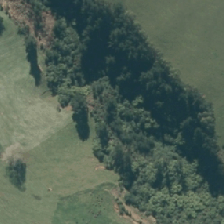
Land cover: broadleaved_indigenous_hardwood